Interaction volume radius: 10 \u00c5
Interaction volume height: 10 \u00c5
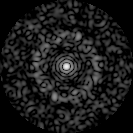
Disorder parameter: 0.8461